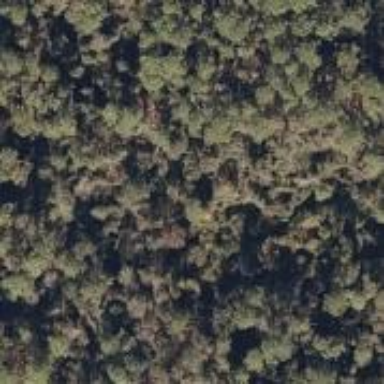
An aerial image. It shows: Mixed leaf woodland.